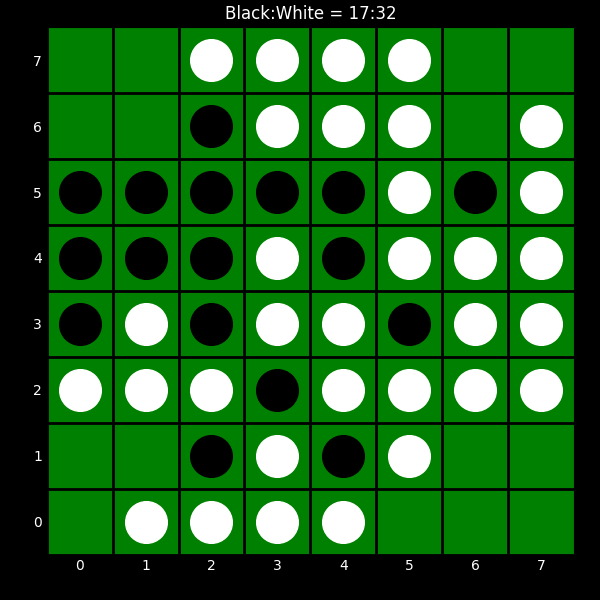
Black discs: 17
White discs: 32